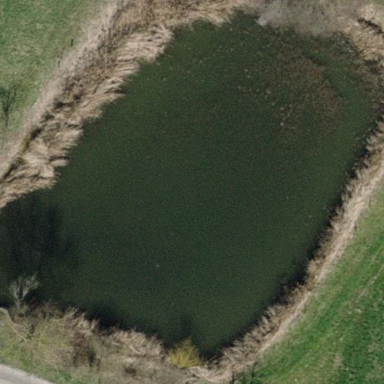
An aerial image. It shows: Pond surrounded by natural water.